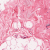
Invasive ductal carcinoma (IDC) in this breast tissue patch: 0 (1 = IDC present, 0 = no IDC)